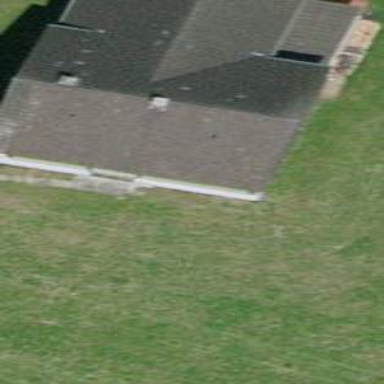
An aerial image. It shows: Farm building.